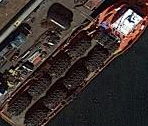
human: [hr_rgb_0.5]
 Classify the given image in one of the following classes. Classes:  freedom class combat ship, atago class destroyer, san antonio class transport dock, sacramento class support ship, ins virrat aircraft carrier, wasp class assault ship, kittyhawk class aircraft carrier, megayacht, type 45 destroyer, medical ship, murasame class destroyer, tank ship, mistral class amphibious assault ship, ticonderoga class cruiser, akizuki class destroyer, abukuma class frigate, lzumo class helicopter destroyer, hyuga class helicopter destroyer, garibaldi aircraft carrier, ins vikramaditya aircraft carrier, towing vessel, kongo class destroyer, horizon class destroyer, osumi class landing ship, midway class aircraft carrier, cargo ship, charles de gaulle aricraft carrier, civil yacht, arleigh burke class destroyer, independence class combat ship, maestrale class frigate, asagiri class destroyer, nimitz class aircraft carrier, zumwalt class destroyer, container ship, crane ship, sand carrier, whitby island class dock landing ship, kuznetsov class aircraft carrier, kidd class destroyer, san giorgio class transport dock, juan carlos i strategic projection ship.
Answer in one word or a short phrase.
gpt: Cargo ship